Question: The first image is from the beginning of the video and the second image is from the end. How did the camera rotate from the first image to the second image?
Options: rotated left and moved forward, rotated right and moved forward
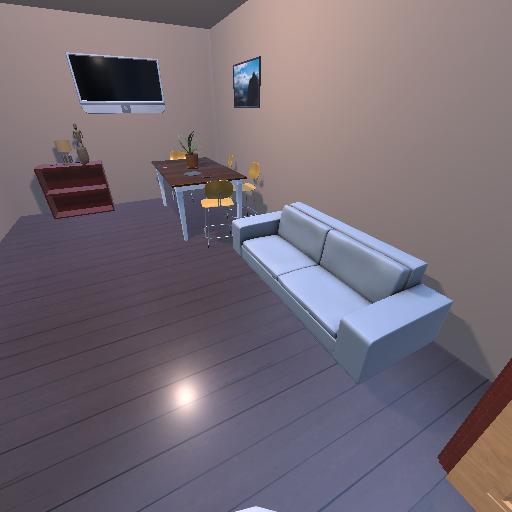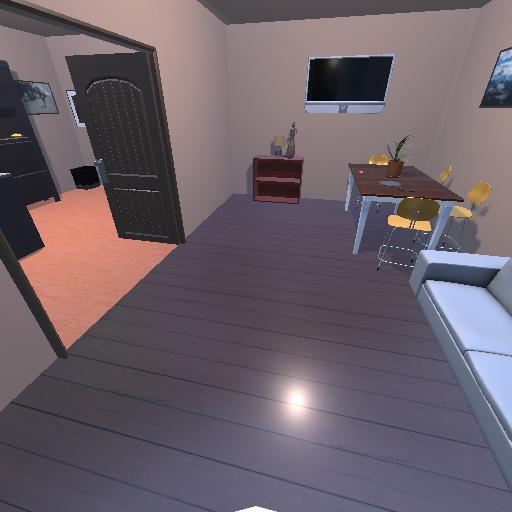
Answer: rotated left and moved forward